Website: ulta-beauty
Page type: customer-info-address
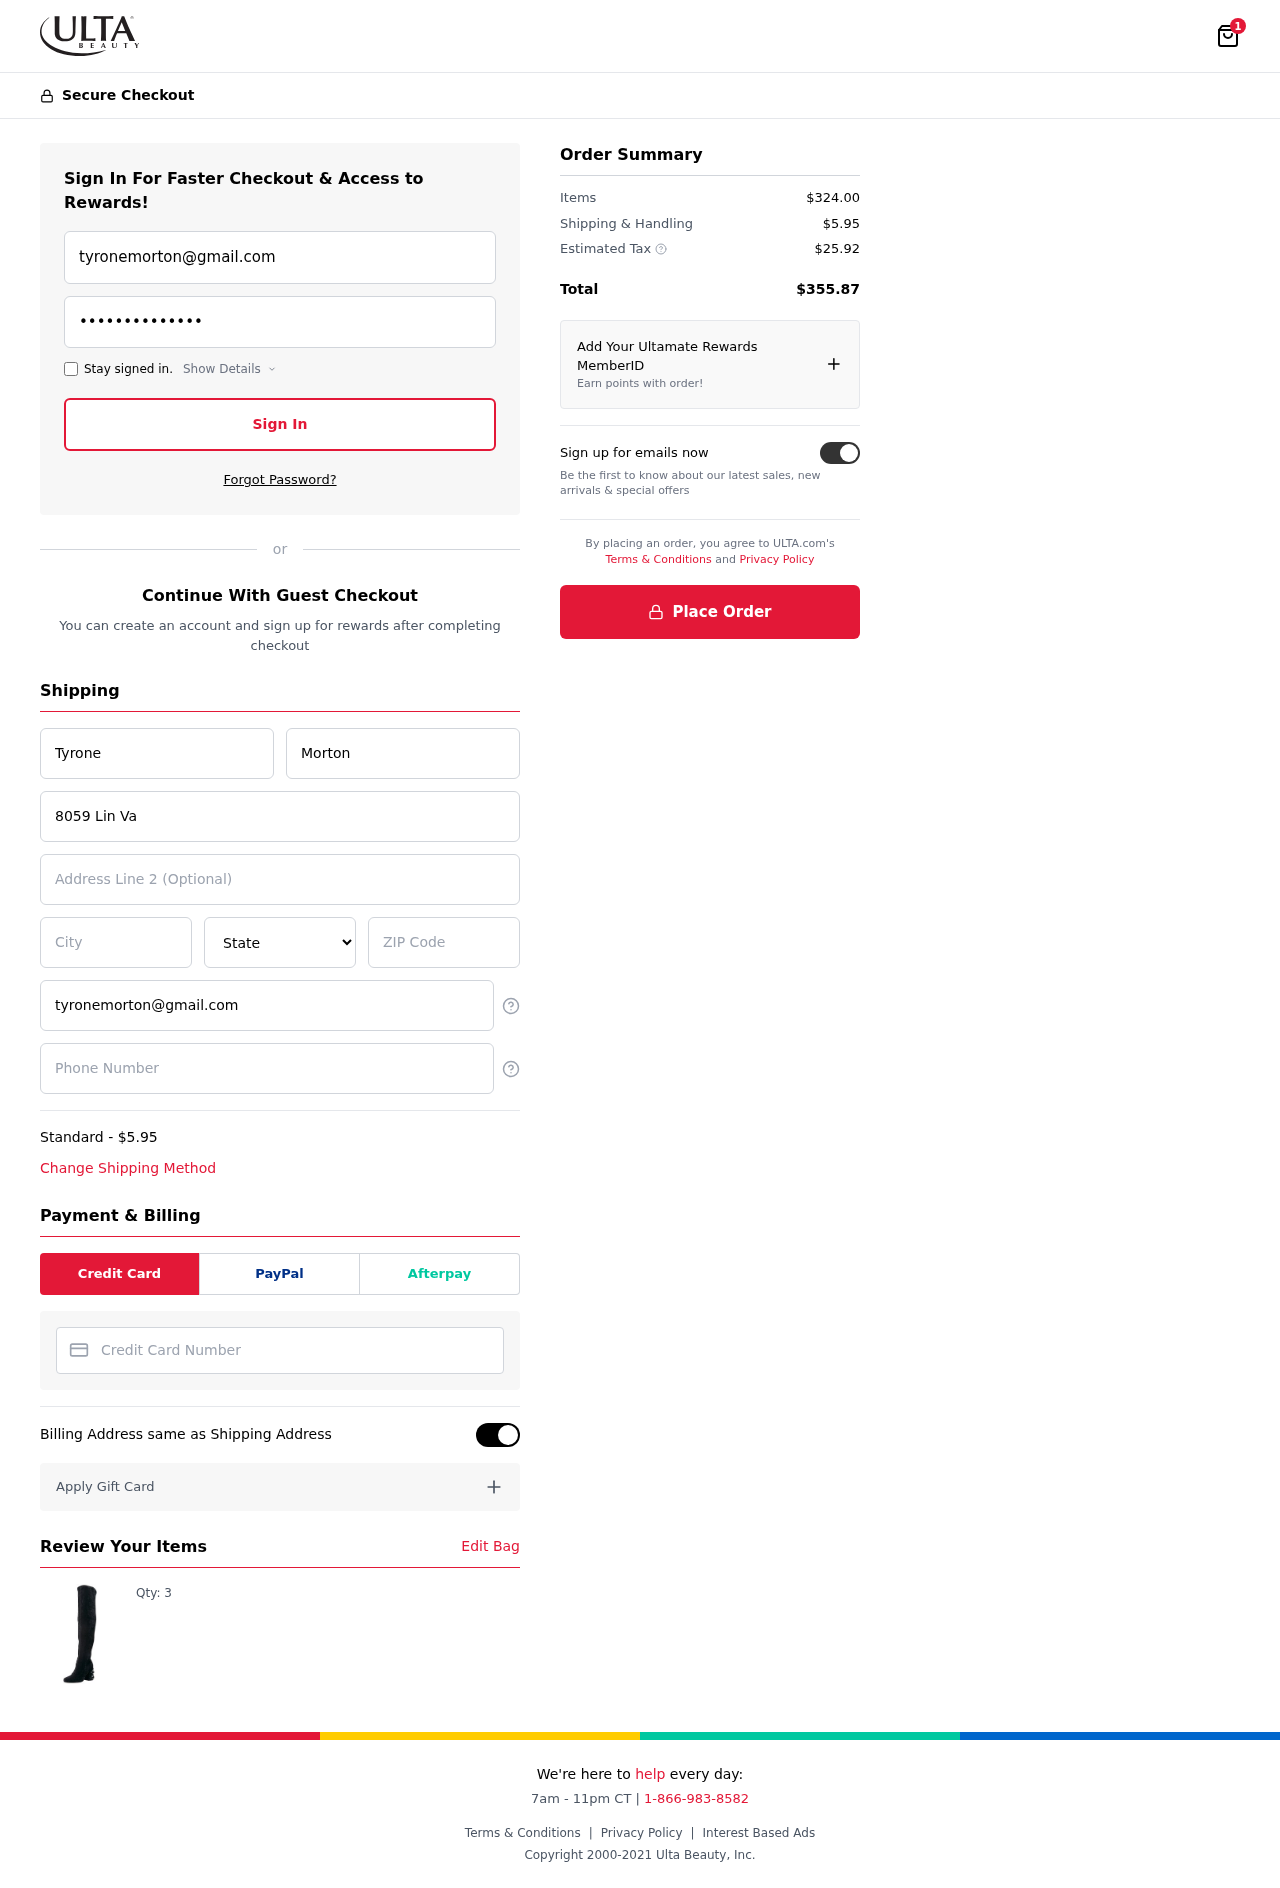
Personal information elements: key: PII_CARD_NUMBER
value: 3781 5344 8009 812
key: PII_CITY
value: New Dawnland
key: PII_EMAIL
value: tyronemorton@gmail.com
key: PII_FIRSTNAME
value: Tyrone
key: PII_LASTNAME
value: Morton
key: PII_PHONE
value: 9023008474
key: PII_POSTCODE
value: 89012
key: PII_STATE
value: Oklahoma
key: PII_STREET
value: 8059 Lin Valley Suite 035
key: PII_STREET2
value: Apt. 028
Product elements: key: PRODUCT1_QUANTITY
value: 3
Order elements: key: ORDER_NUM_ITEMS
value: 1
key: ORDER_SHIPPING_COST
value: $5.95
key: ORDER_ITEMS_TOTAL
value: $324.00
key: ORDER_SHIPPING_COST2
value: $5.95
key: ORDER_TAX
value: $25.92
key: ORDER_TOTAL
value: $355.87